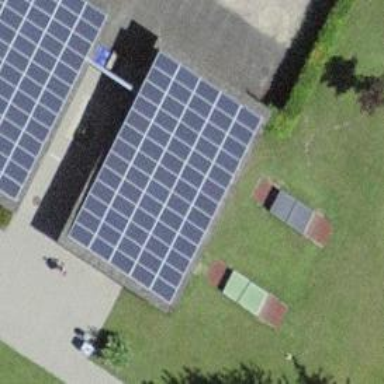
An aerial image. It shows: Building with solar photovoltaic panel generator installed on the roof.